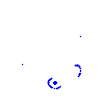
Particle: proton